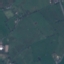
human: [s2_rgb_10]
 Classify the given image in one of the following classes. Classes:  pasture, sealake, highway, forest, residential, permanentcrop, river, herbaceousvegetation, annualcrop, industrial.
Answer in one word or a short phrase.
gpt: Pasture